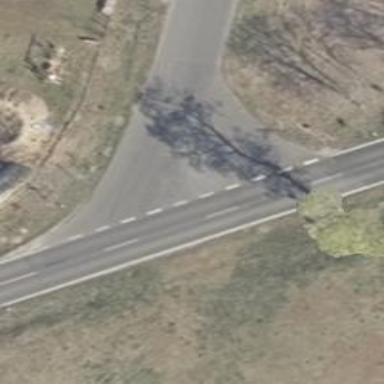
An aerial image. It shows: Secondary road with asphalt surface and no sidewalk.